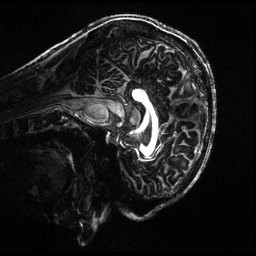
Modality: T1w
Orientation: sagittal
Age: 28
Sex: male
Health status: healthy
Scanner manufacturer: siemens
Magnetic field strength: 7 T
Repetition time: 4.3 s
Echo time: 0.00227 s